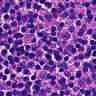
Metastatic tissue present: no